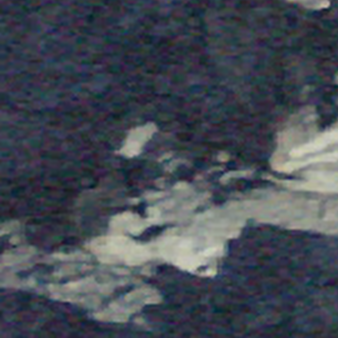
Label: other